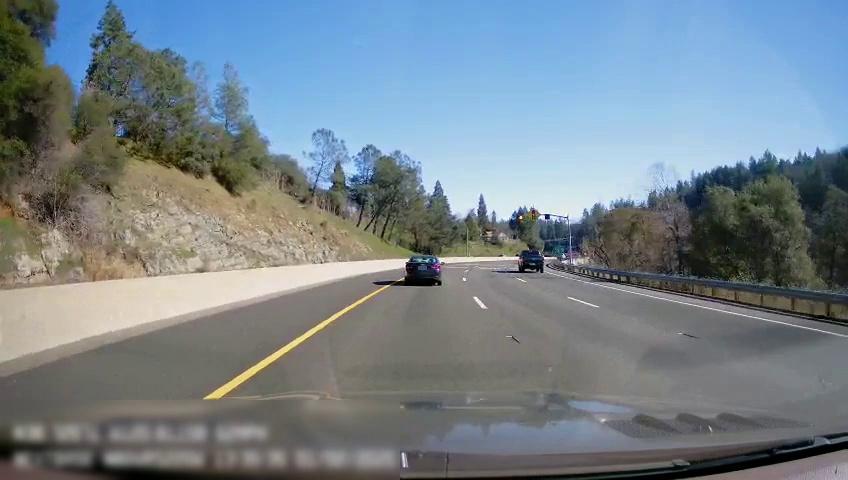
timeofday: Day
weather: Sunny
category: Drivable Space
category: Vehicles | Car
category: Vehicles | Truck
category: Vehicles | SUV
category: Lanes | Current Lane
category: Lanes | Current Lane
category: Lanes | Alternate Lane
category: Lanes | Alternate Lane
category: Traffic | Signs